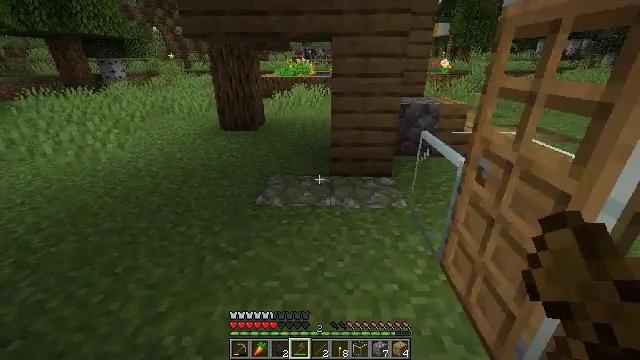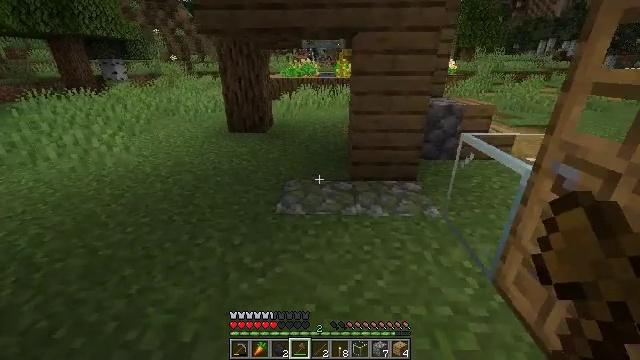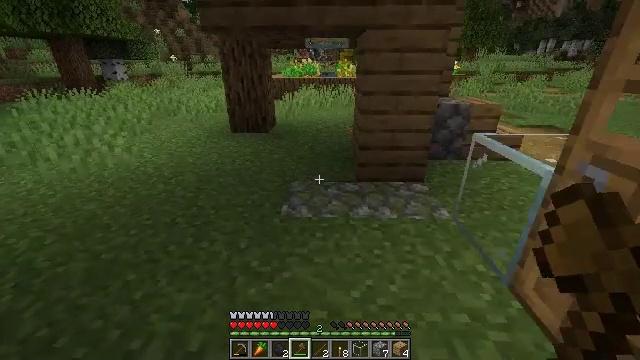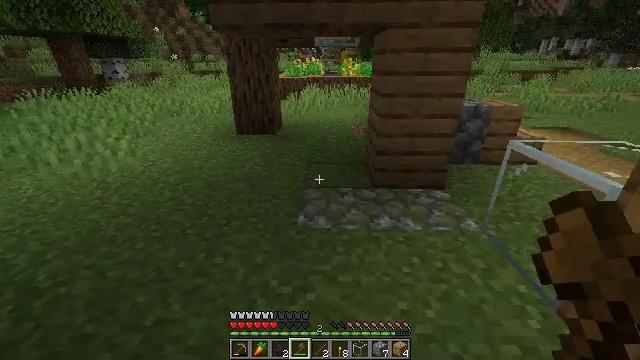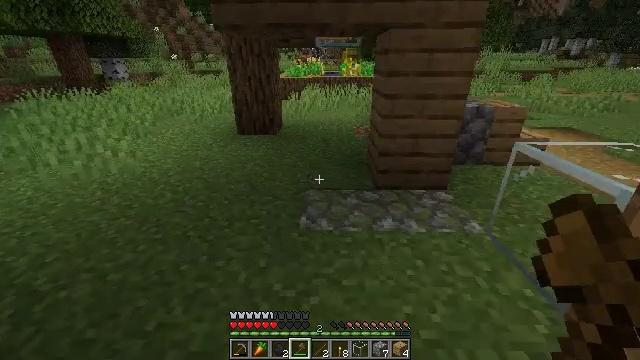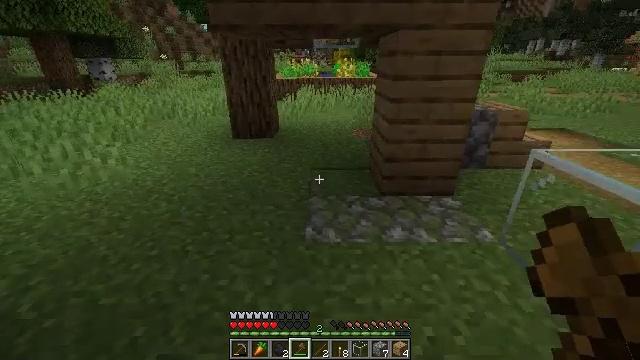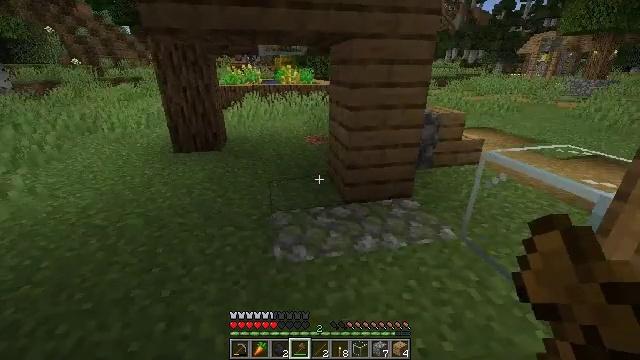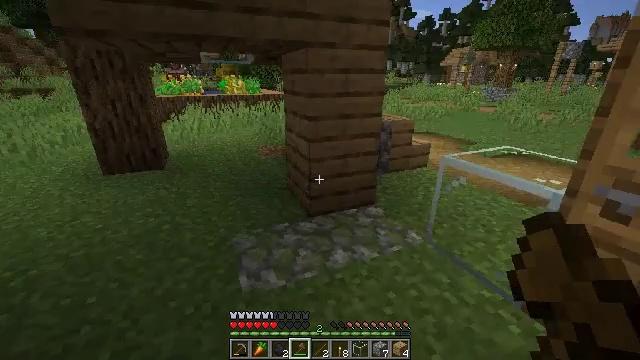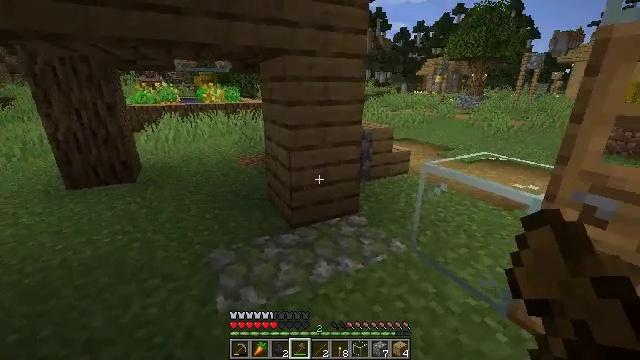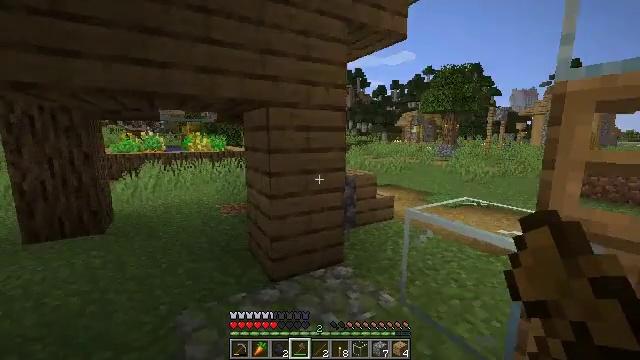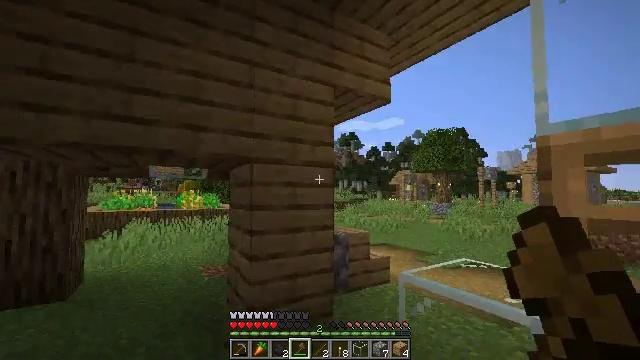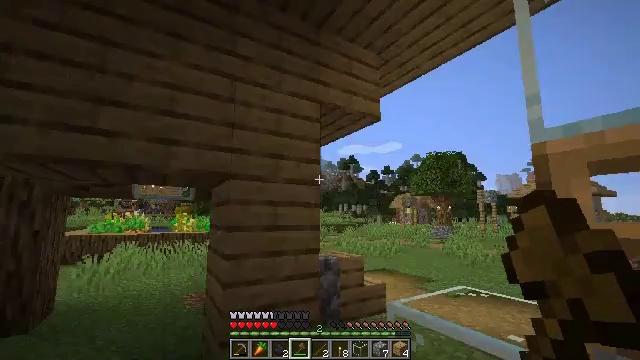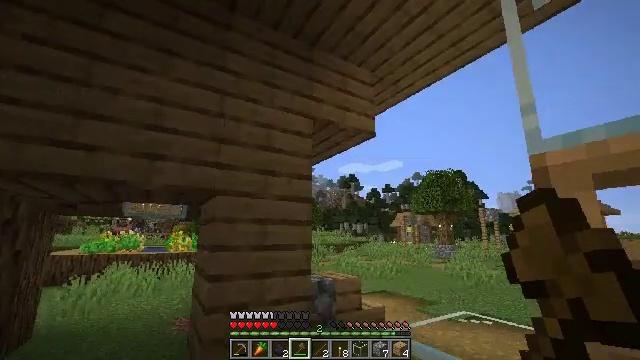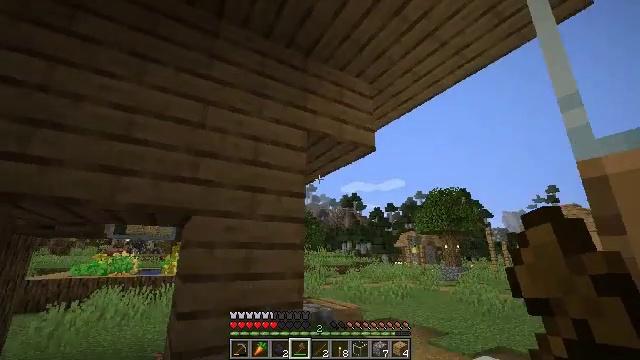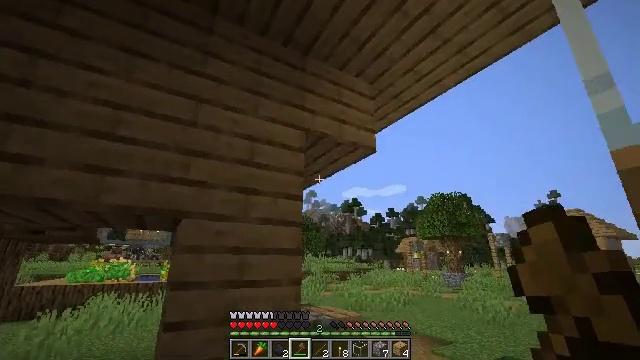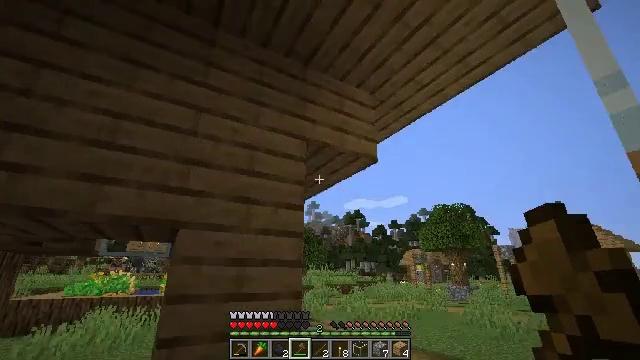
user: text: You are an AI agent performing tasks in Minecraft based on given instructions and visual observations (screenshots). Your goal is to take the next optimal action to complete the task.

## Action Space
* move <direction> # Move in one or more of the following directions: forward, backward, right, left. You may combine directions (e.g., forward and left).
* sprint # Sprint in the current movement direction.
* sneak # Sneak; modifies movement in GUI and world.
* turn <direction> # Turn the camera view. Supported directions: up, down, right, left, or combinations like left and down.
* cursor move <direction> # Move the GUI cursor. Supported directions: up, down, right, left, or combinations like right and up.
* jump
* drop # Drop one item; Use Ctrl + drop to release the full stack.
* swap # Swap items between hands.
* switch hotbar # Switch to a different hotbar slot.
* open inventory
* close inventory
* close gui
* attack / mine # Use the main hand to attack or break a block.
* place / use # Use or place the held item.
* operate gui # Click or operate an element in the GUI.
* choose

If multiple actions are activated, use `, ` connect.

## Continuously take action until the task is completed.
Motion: motion action
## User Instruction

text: Gather some oak planks.
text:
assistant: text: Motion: move forward and move left
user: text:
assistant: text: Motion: move forward and move left
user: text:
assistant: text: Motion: move forward and move left
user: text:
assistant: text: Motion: move forward and move left
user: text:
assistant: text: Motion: move forward and move left, turn right
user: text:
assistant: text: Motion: move forward and move left, turn right and up
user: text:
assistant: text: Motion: move forward and move right, turn right and up
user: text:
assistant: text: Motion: move forward and move right, turn right and up
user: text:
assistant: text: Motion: move forward and move right, turn right and up
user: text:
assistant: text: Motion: move forward and move right, turn up
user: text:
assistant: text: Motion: move forward and move right, turn up
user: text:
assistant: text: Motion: move forward, turn up
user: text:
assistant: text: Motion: move forward, turn up
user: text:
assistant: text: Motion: turn up
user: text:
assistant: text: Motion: turn up
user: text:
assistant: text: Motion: turn left and up, attack / mine
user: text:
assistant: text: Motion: turn left and up, attack / mine
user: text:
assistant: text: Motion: turn left and up, attack / mine
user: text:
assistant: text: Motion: turn left, attack / mine
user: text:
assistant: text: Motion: attack / mine
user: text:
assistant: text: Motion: attack / mine
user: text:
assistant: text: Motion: attack / mine
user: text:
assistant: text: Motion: attack / mine
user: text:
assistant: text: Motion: attack / mine
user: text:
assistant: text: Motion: attack / mine
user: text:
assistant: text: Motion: attack / mine
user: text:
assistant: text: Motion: turn right and down, attack / mine
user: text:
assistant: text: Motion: turn right and down, attack / mine
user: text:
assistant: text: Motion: turn right, attack / mine
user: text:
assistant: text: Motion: attack / mine